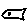
Label: fish